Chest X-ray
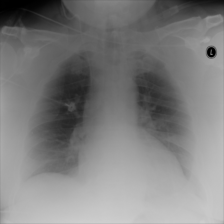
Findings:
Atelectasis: negative
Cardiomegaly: negative
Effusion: negative
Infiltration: negative
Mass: negative
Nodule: negative
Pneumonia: negative
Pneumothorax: negative
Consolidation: positive
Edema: negative
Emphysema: negative
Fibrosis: negative
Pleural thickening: negative
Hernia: negative